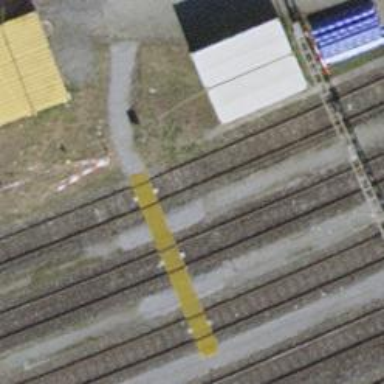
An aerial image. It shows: Crossing for the railway.